Question: I'm having a lot of problems trying to force a label tag to fill 100% of its parent's width, so that it can adjust depending on the user's window size.
For some reason, if I set the width to 100%, it just sets a seemingly-arbitrary width regardless (<URL>.
I'm trying to change the width of these labels:

Here is the code that I'm working with.
'''
<div class="page-content">
<div class="lesson-title">Extend the properties of exponents to rational exponents - Lesson 1</div>
<div class="lesson-description"><span>Learning outcome for this lesson:</span> Explain how the definition of the meaning of rational exponents follows from extending the properties of integer exponents to those values, allowing for a notation for radicals in terms of rational exponents.</div>
<div class="tabs">
<div class="tab">
<input type="radio" id="tab-1" name="tab-group-1" checked>
<label for="tab-1">What are rational exponents?</label>
<div class="content">ONE</div>
</div>
<div class="tab">
<input type="radio" id="tab-2" name="tab-group-1">
<label for="tab-2">Solving for a fractional exponent</label>
<div class="content">
<iframe width="675" height="380" src="https://www.youtube.com/embed/6OFwfxmhtE8?modestbranding=1&iv_load_policy=3&rel=0&showinfo=0&theme=light&color=white&disablekb=1" frameborder="0"></iframe>
</div>
</div>
<div class="tab">
<input type="radio" id="tab-3" name="tab-group-1">
<label for="tab-3">Example 1</label>
<div class="content">stuff</div>
</div>
<div class="tab">
<input type="radio" id="tab-4" name="tab-group-1">
<label for="tab-4">Example 2</label>
<div class="content">stuff</div>
</div>
</div>
</div>
'''
'''
.page-content {
width: 95%;
min-width: 875px;
margin: 25px auto;
}
.lesson-title {
padding: 15px;
font-size: 20px;
font-weight: 100;
color: #fff;
background: #2070A2;
}
.lesson-description {
padding: 15px;
font-size: 16px;
font-weight: 100;
line-height: 22px;
color: #333;
background: #FCFCFC;
}
.lesson-description span {
font-weight: 200;
}
.tabs {
position: relative;
min-height: 380px;
clear: both;
margin: 25px 0;
}
.tab {
float: left;
}
.tab label {
display: block;
margin-left: 675px;
font-size: 15px;
font-weight: 100;
background: #FCFCFC;
padding: 20px;
color: #333;
border-bottom: 1px solid #fff;
}
.tab[type=radio] {
display: none;
}
.content {
position: absolute;
top: 0;
left: 0;
background: black;
right: 0;
bottom: 0;
float: left;
width: 675px;
height: 380px;
margin-bottom: 30px
}
[type=radio]:checked ~ label {
background: #1897DC;
color: #FFF;
z-index: 2;
}
[type=radio]:checked ~ label ~ .content {
z-index: 1;
}
'''
<URL>
Does anyone have any ideas on how to accomplish this?
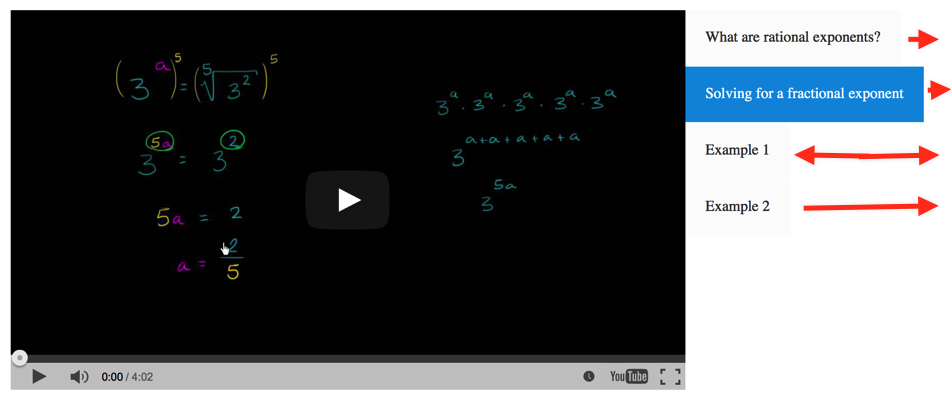
Answer: Just change the .tab class:
'''
.tab {
float: left;
width: 100%;
}
'''